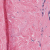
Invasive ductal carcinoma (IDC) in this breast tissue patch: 1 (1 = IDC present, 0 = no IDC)